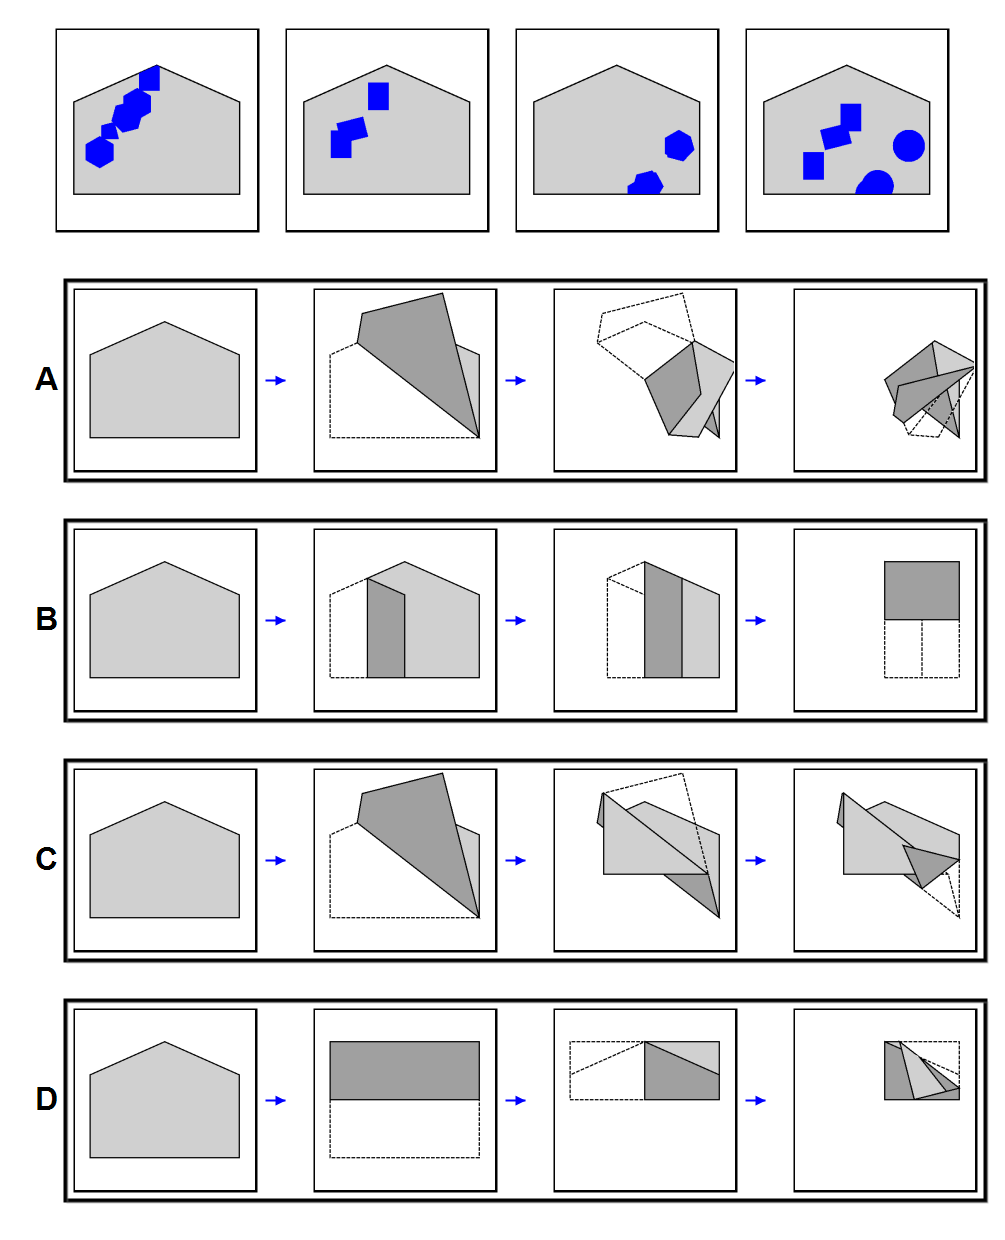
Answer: C